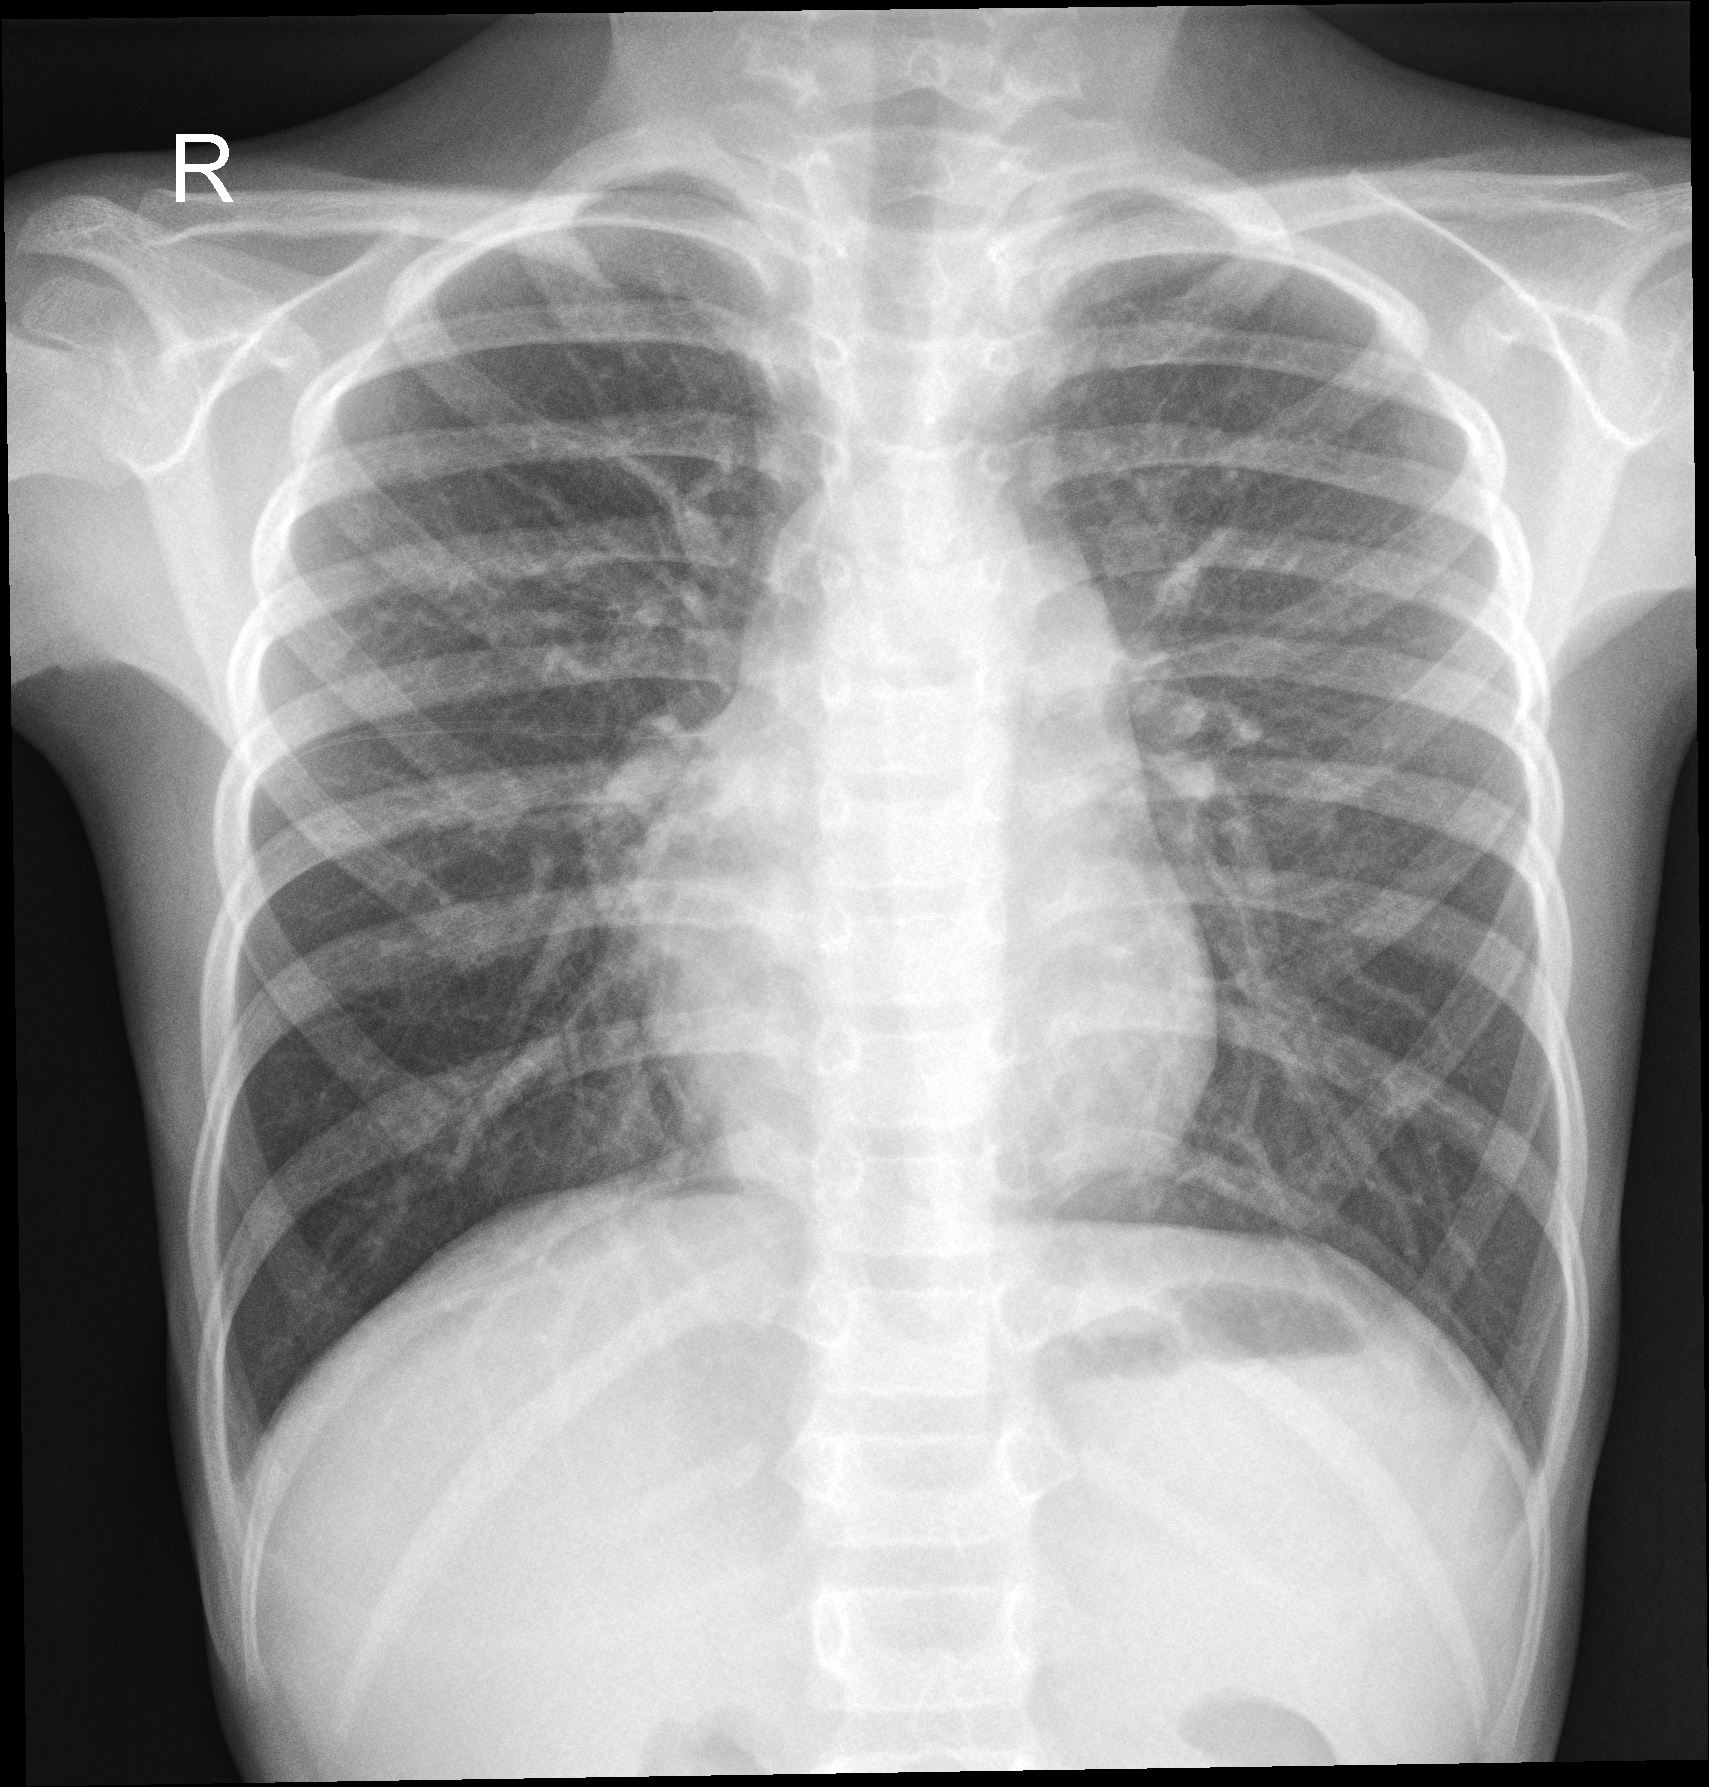
Diagnosis: NORMAL